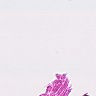
Metastatic tissue present: no